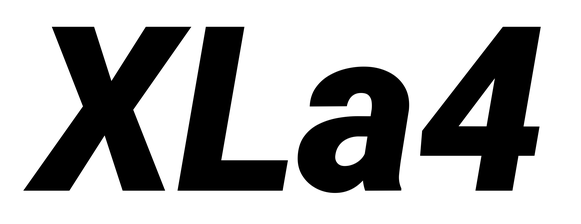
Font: Roboto-Italic_Black_Italic